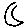
Label: moon